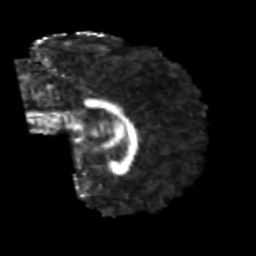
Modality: FA
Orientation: sagittal
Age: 21
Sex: male
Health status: healthy
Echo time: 0.074 s